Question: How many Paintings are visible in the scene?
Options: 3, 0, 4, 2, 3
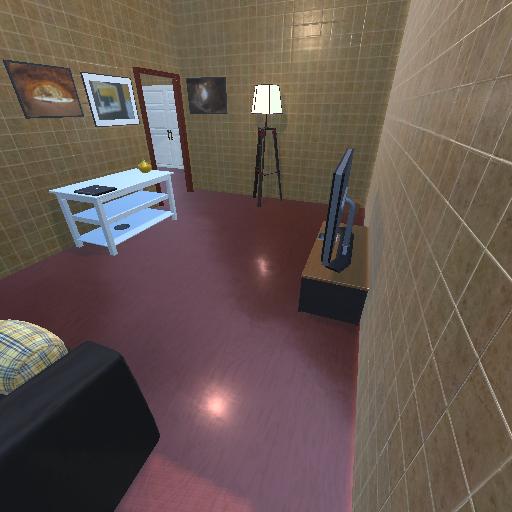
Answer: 3